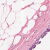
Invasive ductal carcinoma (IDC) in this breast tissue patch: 0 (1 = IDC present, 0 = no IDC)